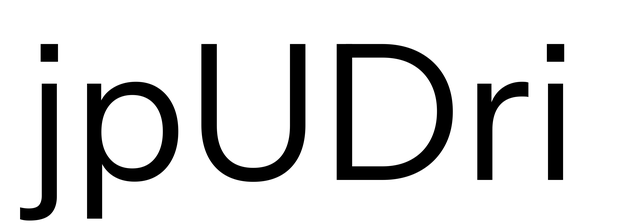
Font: InstrumentSans_Regular